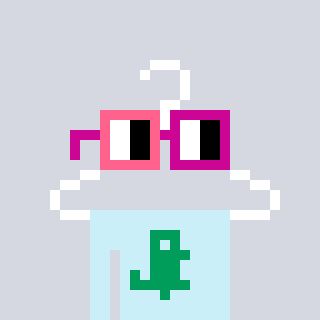
a pixel art character with square pink and red glasses, a hanger-shaped head and a cold-colored body on a cool background